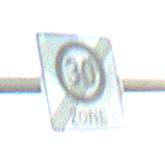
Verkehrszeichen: EndeZone30
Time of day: SunriseSunset
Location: Outdoor (Nature)
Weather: PartlyCloudy
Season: NotSpecified
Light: Natural